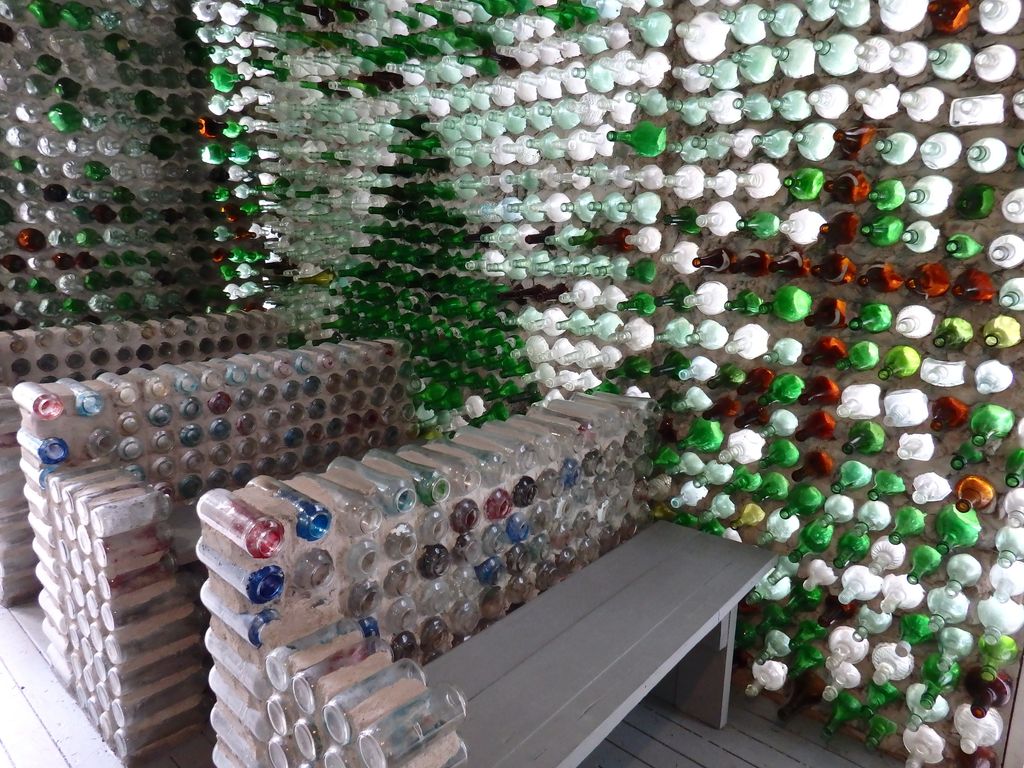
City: charlottetown